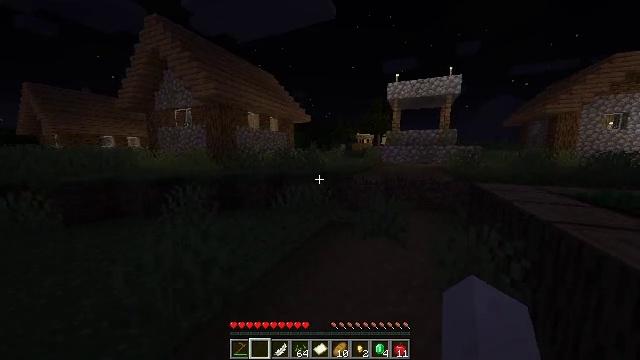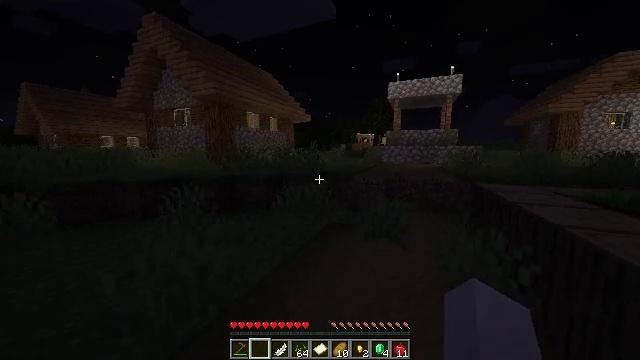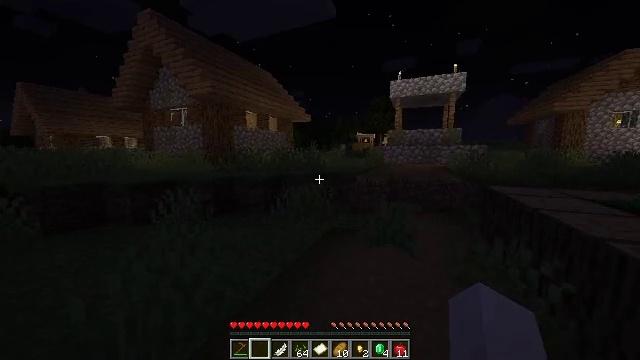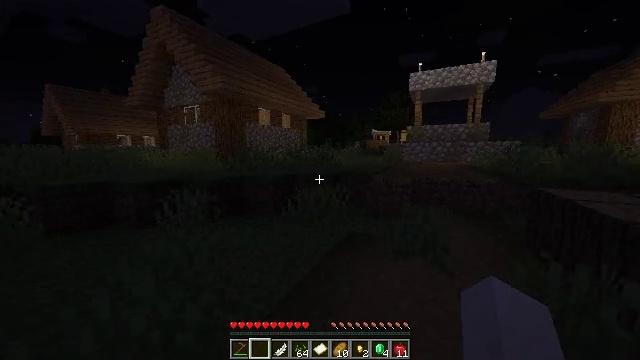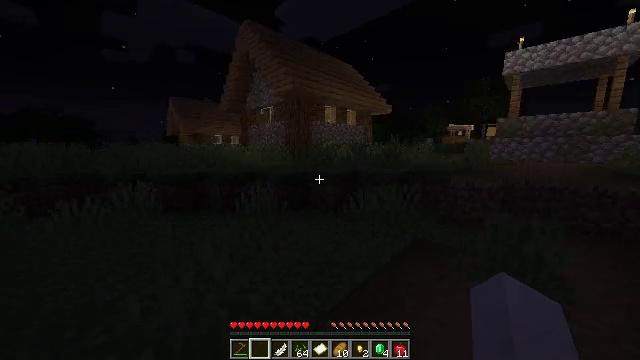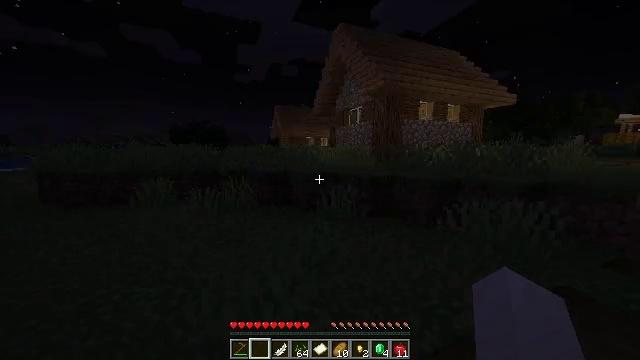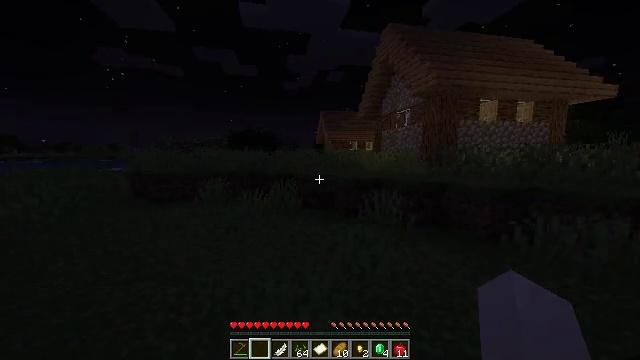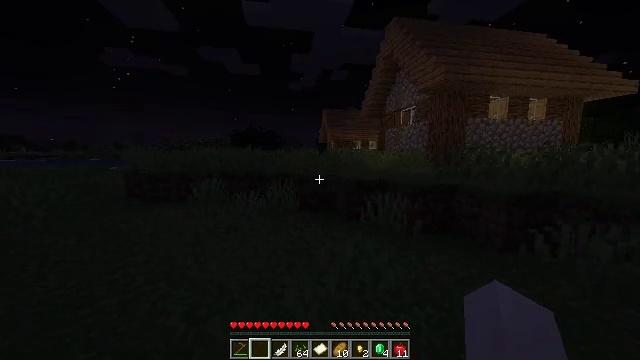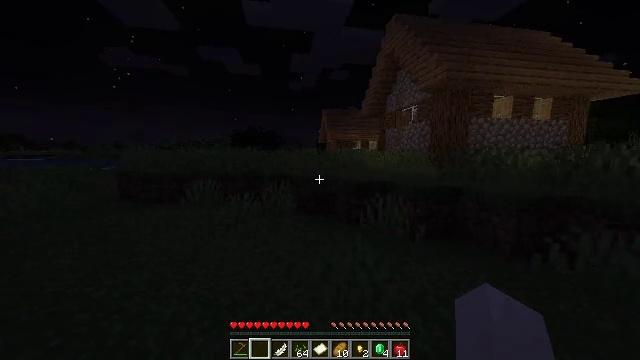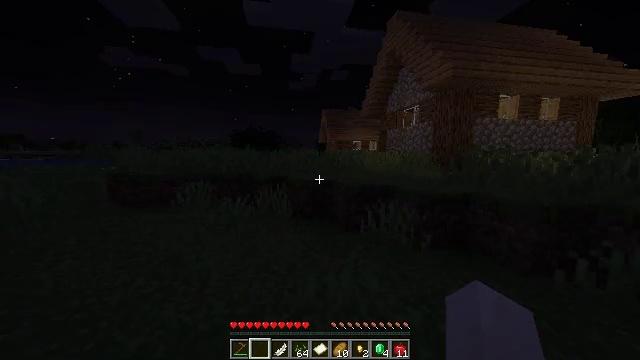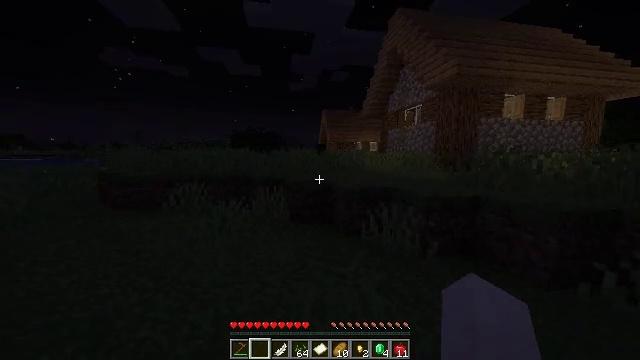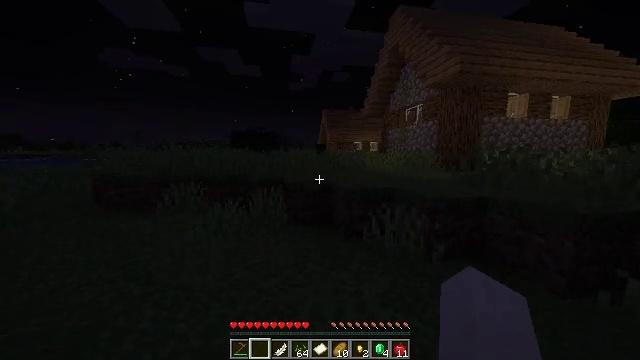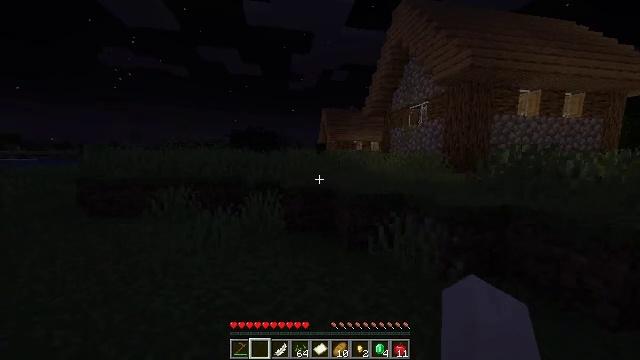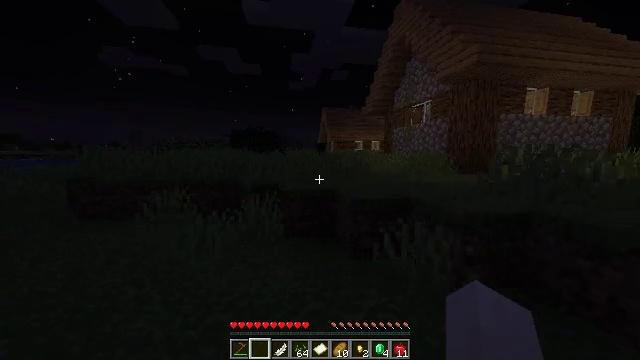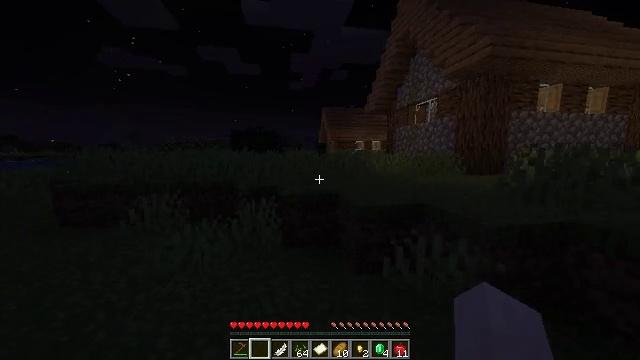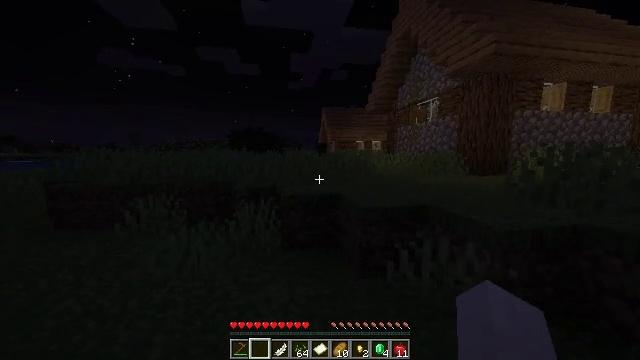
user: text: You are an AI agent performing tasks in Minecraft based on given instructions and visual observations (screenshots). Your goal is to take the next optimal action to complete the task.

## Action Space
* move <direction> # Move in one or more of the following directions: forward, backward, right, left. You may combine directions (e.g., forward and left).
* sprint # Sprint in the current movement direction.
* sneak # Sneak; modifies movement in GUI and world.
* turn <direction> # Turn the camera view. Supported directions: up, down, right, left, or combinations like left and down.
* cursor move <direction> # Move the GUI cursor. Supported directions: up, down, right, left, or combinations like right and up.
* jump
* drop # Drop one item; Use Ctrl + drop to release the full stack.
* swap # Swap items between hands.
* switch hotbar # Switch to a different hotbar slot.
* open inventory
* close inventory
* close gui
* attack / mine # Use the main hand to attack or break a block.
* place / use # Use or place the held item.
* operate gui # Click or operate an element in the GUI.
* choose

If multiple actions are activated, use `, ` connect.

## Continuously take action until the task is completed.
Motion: motion action
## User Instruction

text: Mine the oak door to pick it up.
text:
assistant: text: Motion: move forward
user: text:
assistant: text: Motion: move forward
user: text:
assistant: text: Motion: move forward, turn left
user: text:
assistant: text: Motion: move forward, turn left
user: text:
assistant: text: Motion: move forward, turn left
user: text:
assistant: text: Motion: move forward, turn left and up
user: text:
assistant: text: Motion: move forward
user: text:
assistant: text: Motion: move forward
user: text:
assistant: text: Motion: move forward
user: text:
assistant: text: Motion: move forward
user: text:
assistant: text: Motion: move forward
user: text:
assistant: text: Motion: move forward
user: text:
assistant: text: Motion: move forward
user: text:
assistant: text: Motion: move forward
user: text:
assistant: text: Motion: move forward
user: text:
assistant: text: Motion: move forward
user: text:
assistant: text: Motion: move forward
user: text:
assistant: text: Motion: move forward
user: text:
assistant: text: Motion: move forward
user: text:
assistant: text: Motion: move forward, jump
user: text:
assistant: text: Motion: move forward, turn right and down, jump
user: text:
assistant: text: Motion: move forward, turn right and down, jump
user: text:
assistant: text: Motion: move forward, jump
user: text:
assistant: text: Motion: move forward, jump
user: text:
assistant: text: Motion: move forward, jump
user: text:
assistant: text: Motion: move forward
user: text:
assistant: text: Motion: move forward
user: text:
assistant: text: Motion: move forward
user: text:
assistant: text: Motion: move forward
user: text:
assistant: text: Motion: move forward